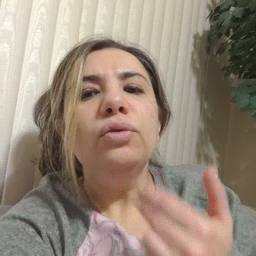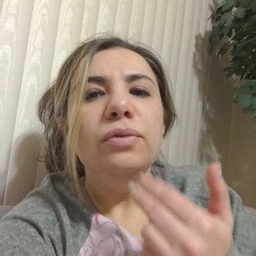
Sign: cute